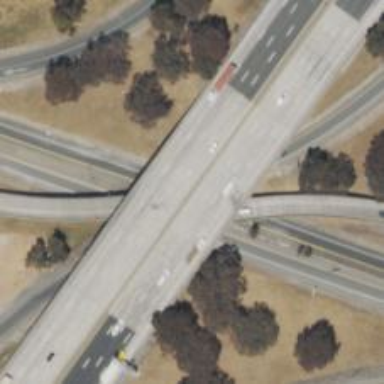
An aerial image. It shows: Motorway link bridge.